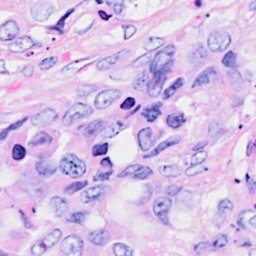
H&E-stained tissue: Breast